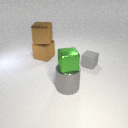
large brown metal cube below large brown metal cube